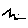
Label: zigzag